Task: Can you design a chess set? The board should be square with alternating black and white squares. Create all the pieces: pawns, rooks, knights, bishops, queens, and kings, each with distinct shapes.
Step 1864:
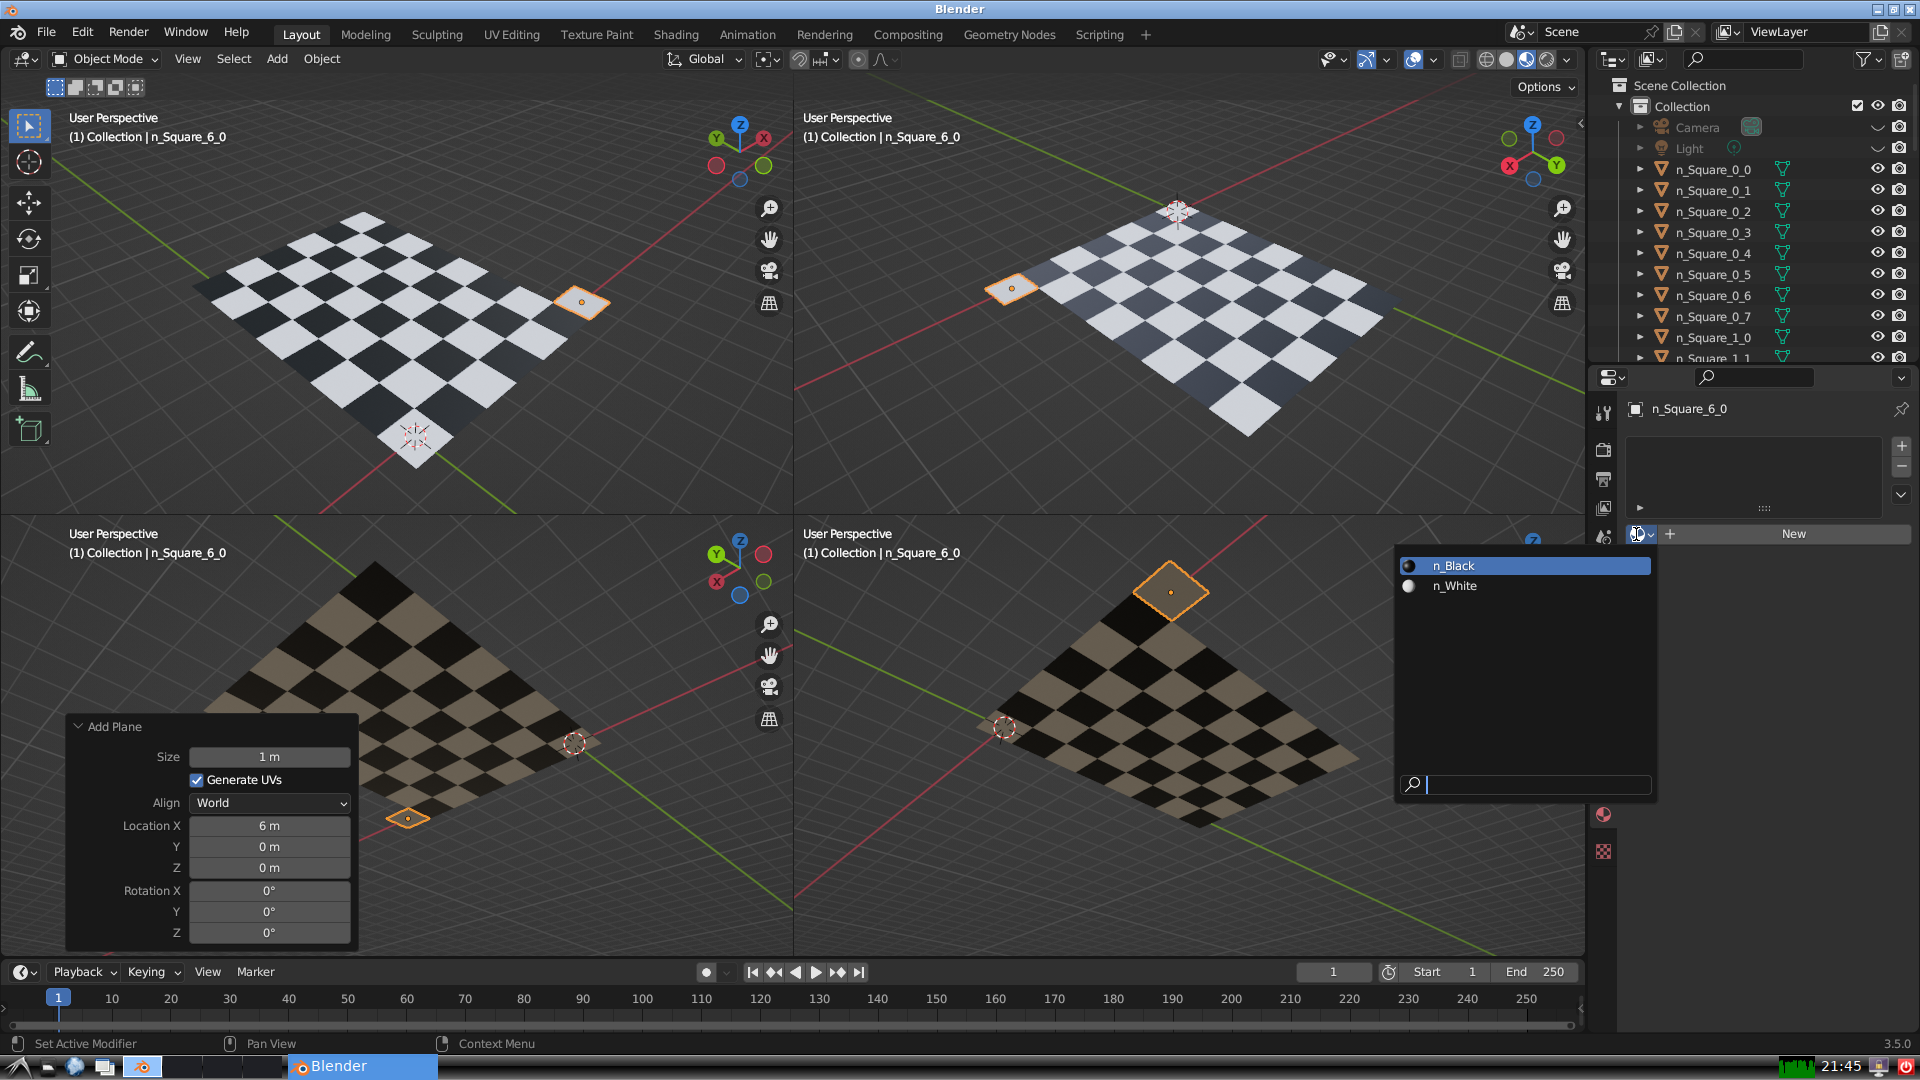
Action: input_text: n_White